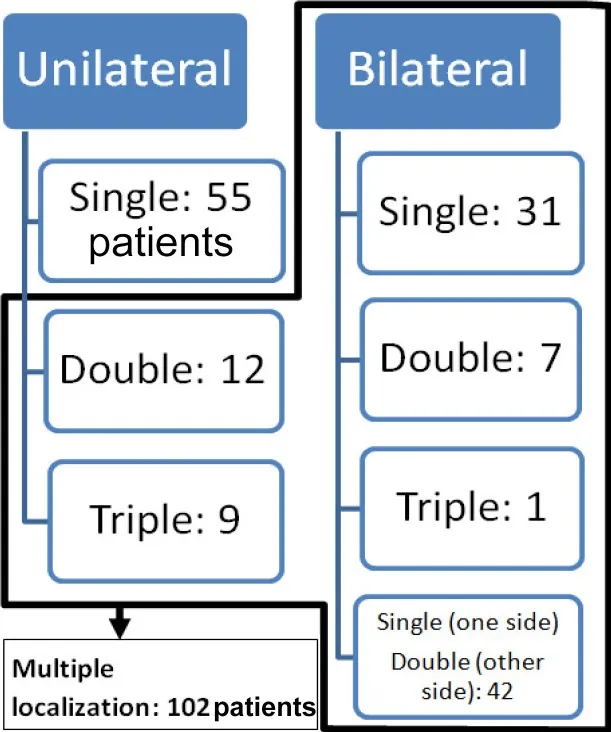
Distribution of OCD between uni- or bilateral and single or multiple OCD localizations in all 157 patients.
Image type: chart (chart)